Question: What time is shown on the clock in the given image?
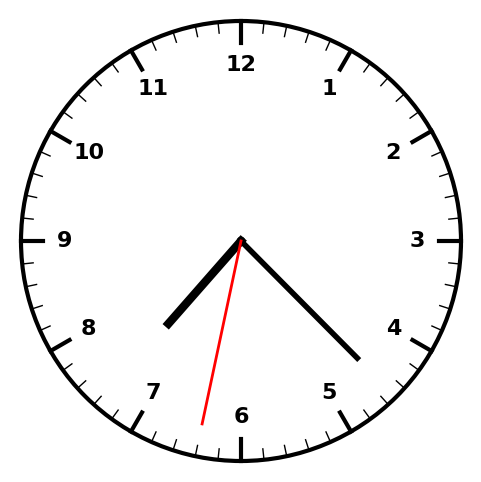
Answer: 07:22:32